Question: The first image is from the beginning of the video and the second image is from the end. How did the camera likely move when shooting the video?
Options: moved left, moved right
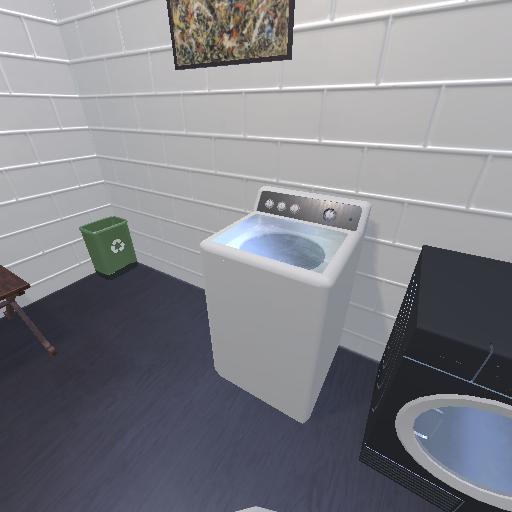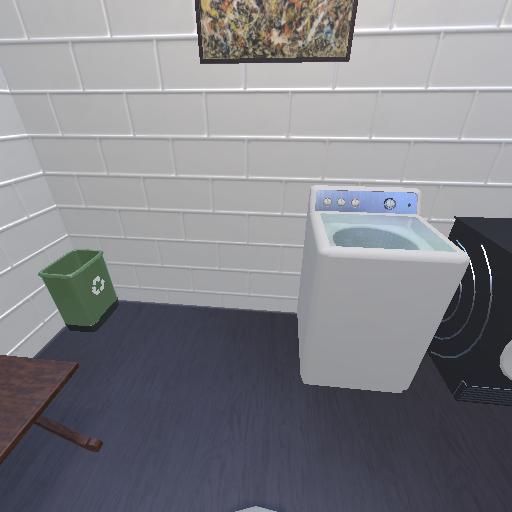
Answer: moved left